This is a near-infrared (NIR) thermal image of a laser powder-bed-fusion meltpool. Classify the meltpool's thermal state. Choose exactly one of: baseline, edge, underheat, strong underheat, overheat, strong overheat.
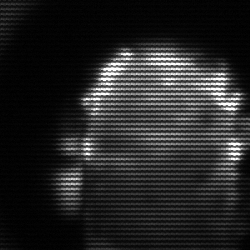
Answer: baseline